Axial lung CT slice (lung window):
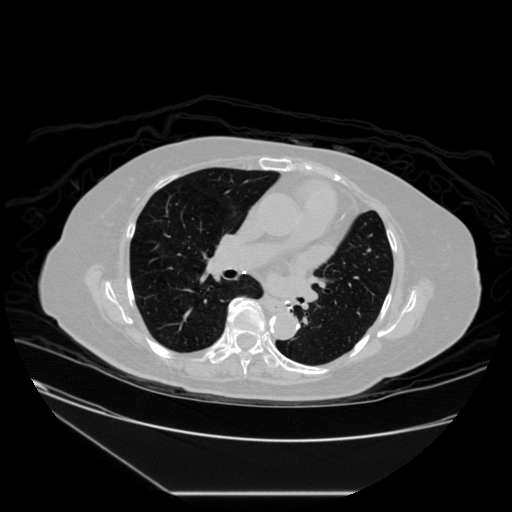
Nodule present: no